Question: I am new to making discord bots with Discord.py
Is there any way to get the message characters of a message that someone replied to?
As in, read the message that someone replied to; not the actual message of the reply.

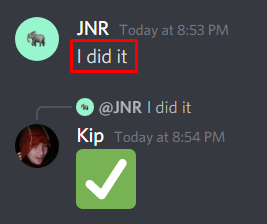
Answer: Yes you can.
For this, you'll have to use Message.reference to get the 'discord.Message' object of the message you replied to.
In this case, you would have to use
'ctx.message.reference' which returns a 'discord.MessageReference' object.
using the 'message_id' attribute you can get the id from the message you replied to.
You would have to use
'await ctx.channel.fetch_message(ctx.message.reference.message_id)'
to get a full 'discord.Message' object, which has attribute 'content'
Full code would look like this:
'''
@bot.command()
async def foo(ctx):
message = await ctx.channel.fetch_message(ctx.message.reference.message_id)
await ctx.send(message.content)
'''
Here's the result:
<URL>